九年级 · 解析几何
如图, $A D / / E B / / F C, A B=2 B C, D F=6$, 则 $D E$ 的长为 $\qquad$ .

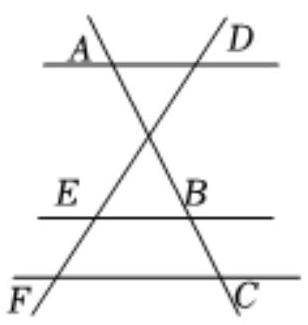
答案:  4

解析: 解: $\because A D / / E B / / F C, A B=2 B C$,

$\therefore \frac{D E}{E F}=\frac{A B}{B C}$, 即 $\frac{D E}{E F}=\frac{2 B C}{B C}=2$,

$\because D F=D E+E F=6$,

$\therefore D E=4$,

故答案为: 4 .

根据平行线分线段成比例定理列出比例式, 计算即可.

本题考查的是平行线分线段成比例定理的应用, 灵活运用定理、找准对应关系是解题的关键.